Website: macys
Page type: delivery-shipping
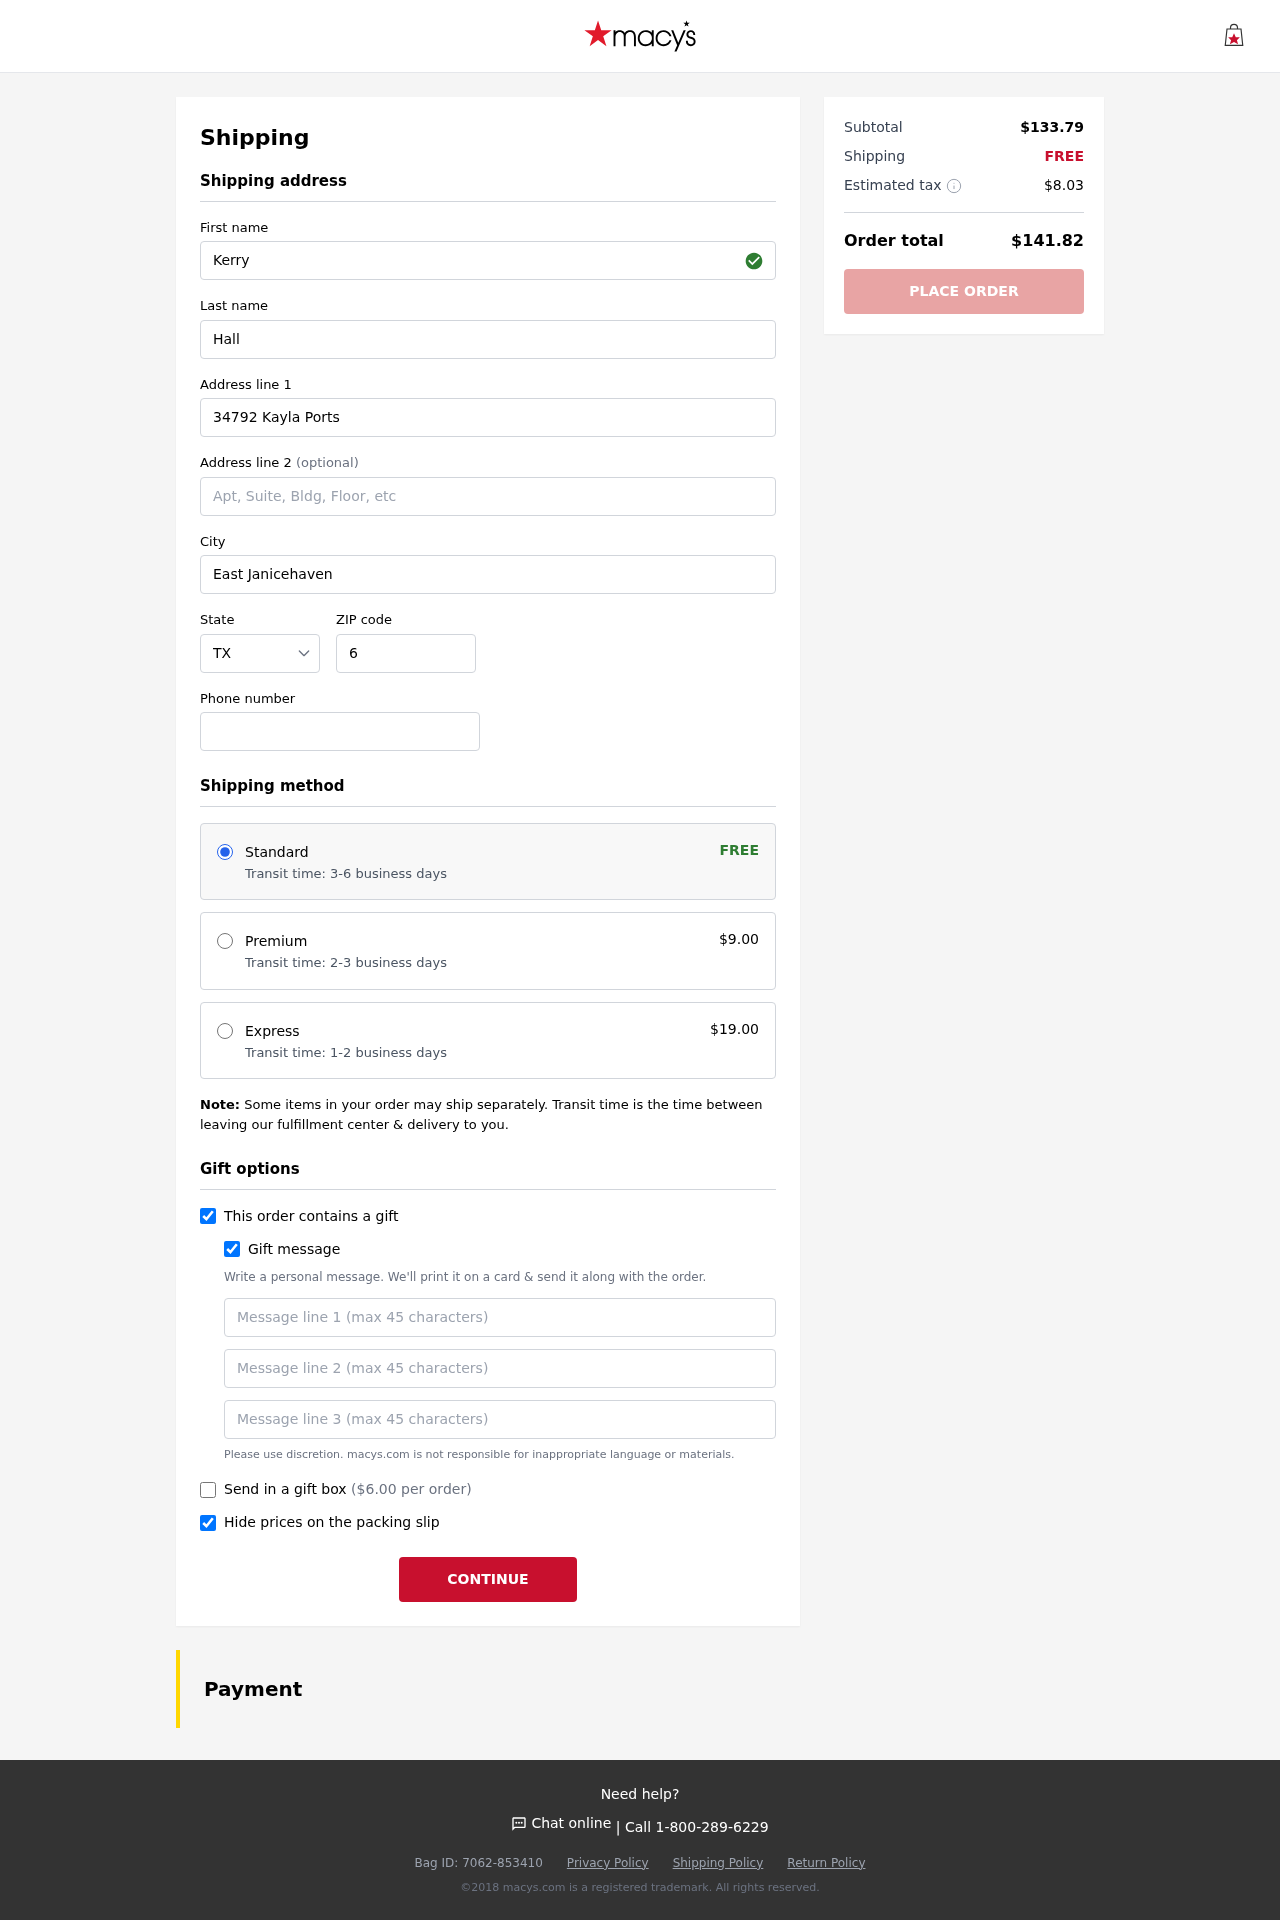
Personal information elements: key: PII_STATE_ABBR
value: TX
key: PII_FIRSTNAME
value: Kerry
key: PII_LASTNAME
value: Hall
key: PII_STREET
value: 34792 Kayla Ports
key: PII_CITY
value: East Janicehaven
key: PII_POSTCODE
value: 65101
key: PII_PHONE
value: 9674630728
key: PII_GIFT_MESSAGE
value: Hey David! I remember you mentioning how much you loved that western style, so I found these perfect boots for you. I hope they add a little extra kick to your adventures! Enjoy!  Kerry
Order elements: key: ORDER_SHIPPING_STANDARD
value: Transit time: 3-6 business days
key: ORDER_SHIPPING_COST
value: FREE
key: ORDER_SHIPPING_PREMIUM
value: Transit time: 2-3 business days
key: ORDER_SHIPPING_PREMIUM_PRICE
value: $9.00
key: ORDER_SHIPPING_EXPRESS
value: Transit time: 1-2 business days
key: ORDER_SHIPPING_EXPRESS_PRICE
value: $19.00
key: ORDER_GIFT_BOX_PRICE
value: ($6.00 per order)
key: ORDER_SUBTOTAL
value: $133.79
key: ORDER_SHIPPING_COST2
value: FREE
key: ORDER_TAX
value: $8.03
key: ORDER_TOTAL
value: $141.82